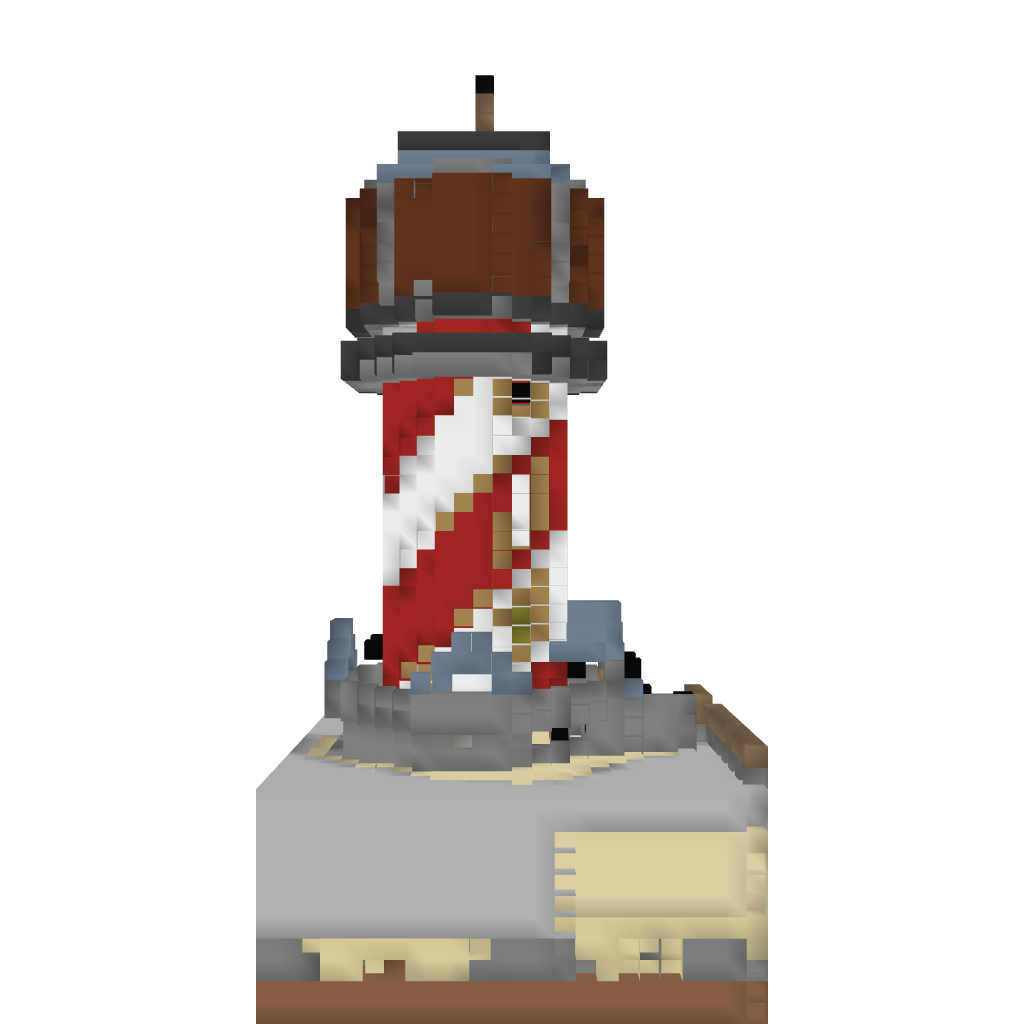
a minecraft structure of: Functional Redstone Lighthouse